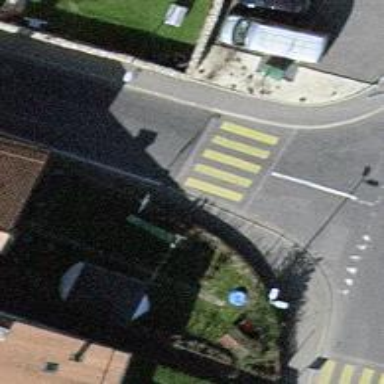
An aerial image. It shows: Marked crossing on the road.